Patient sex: M
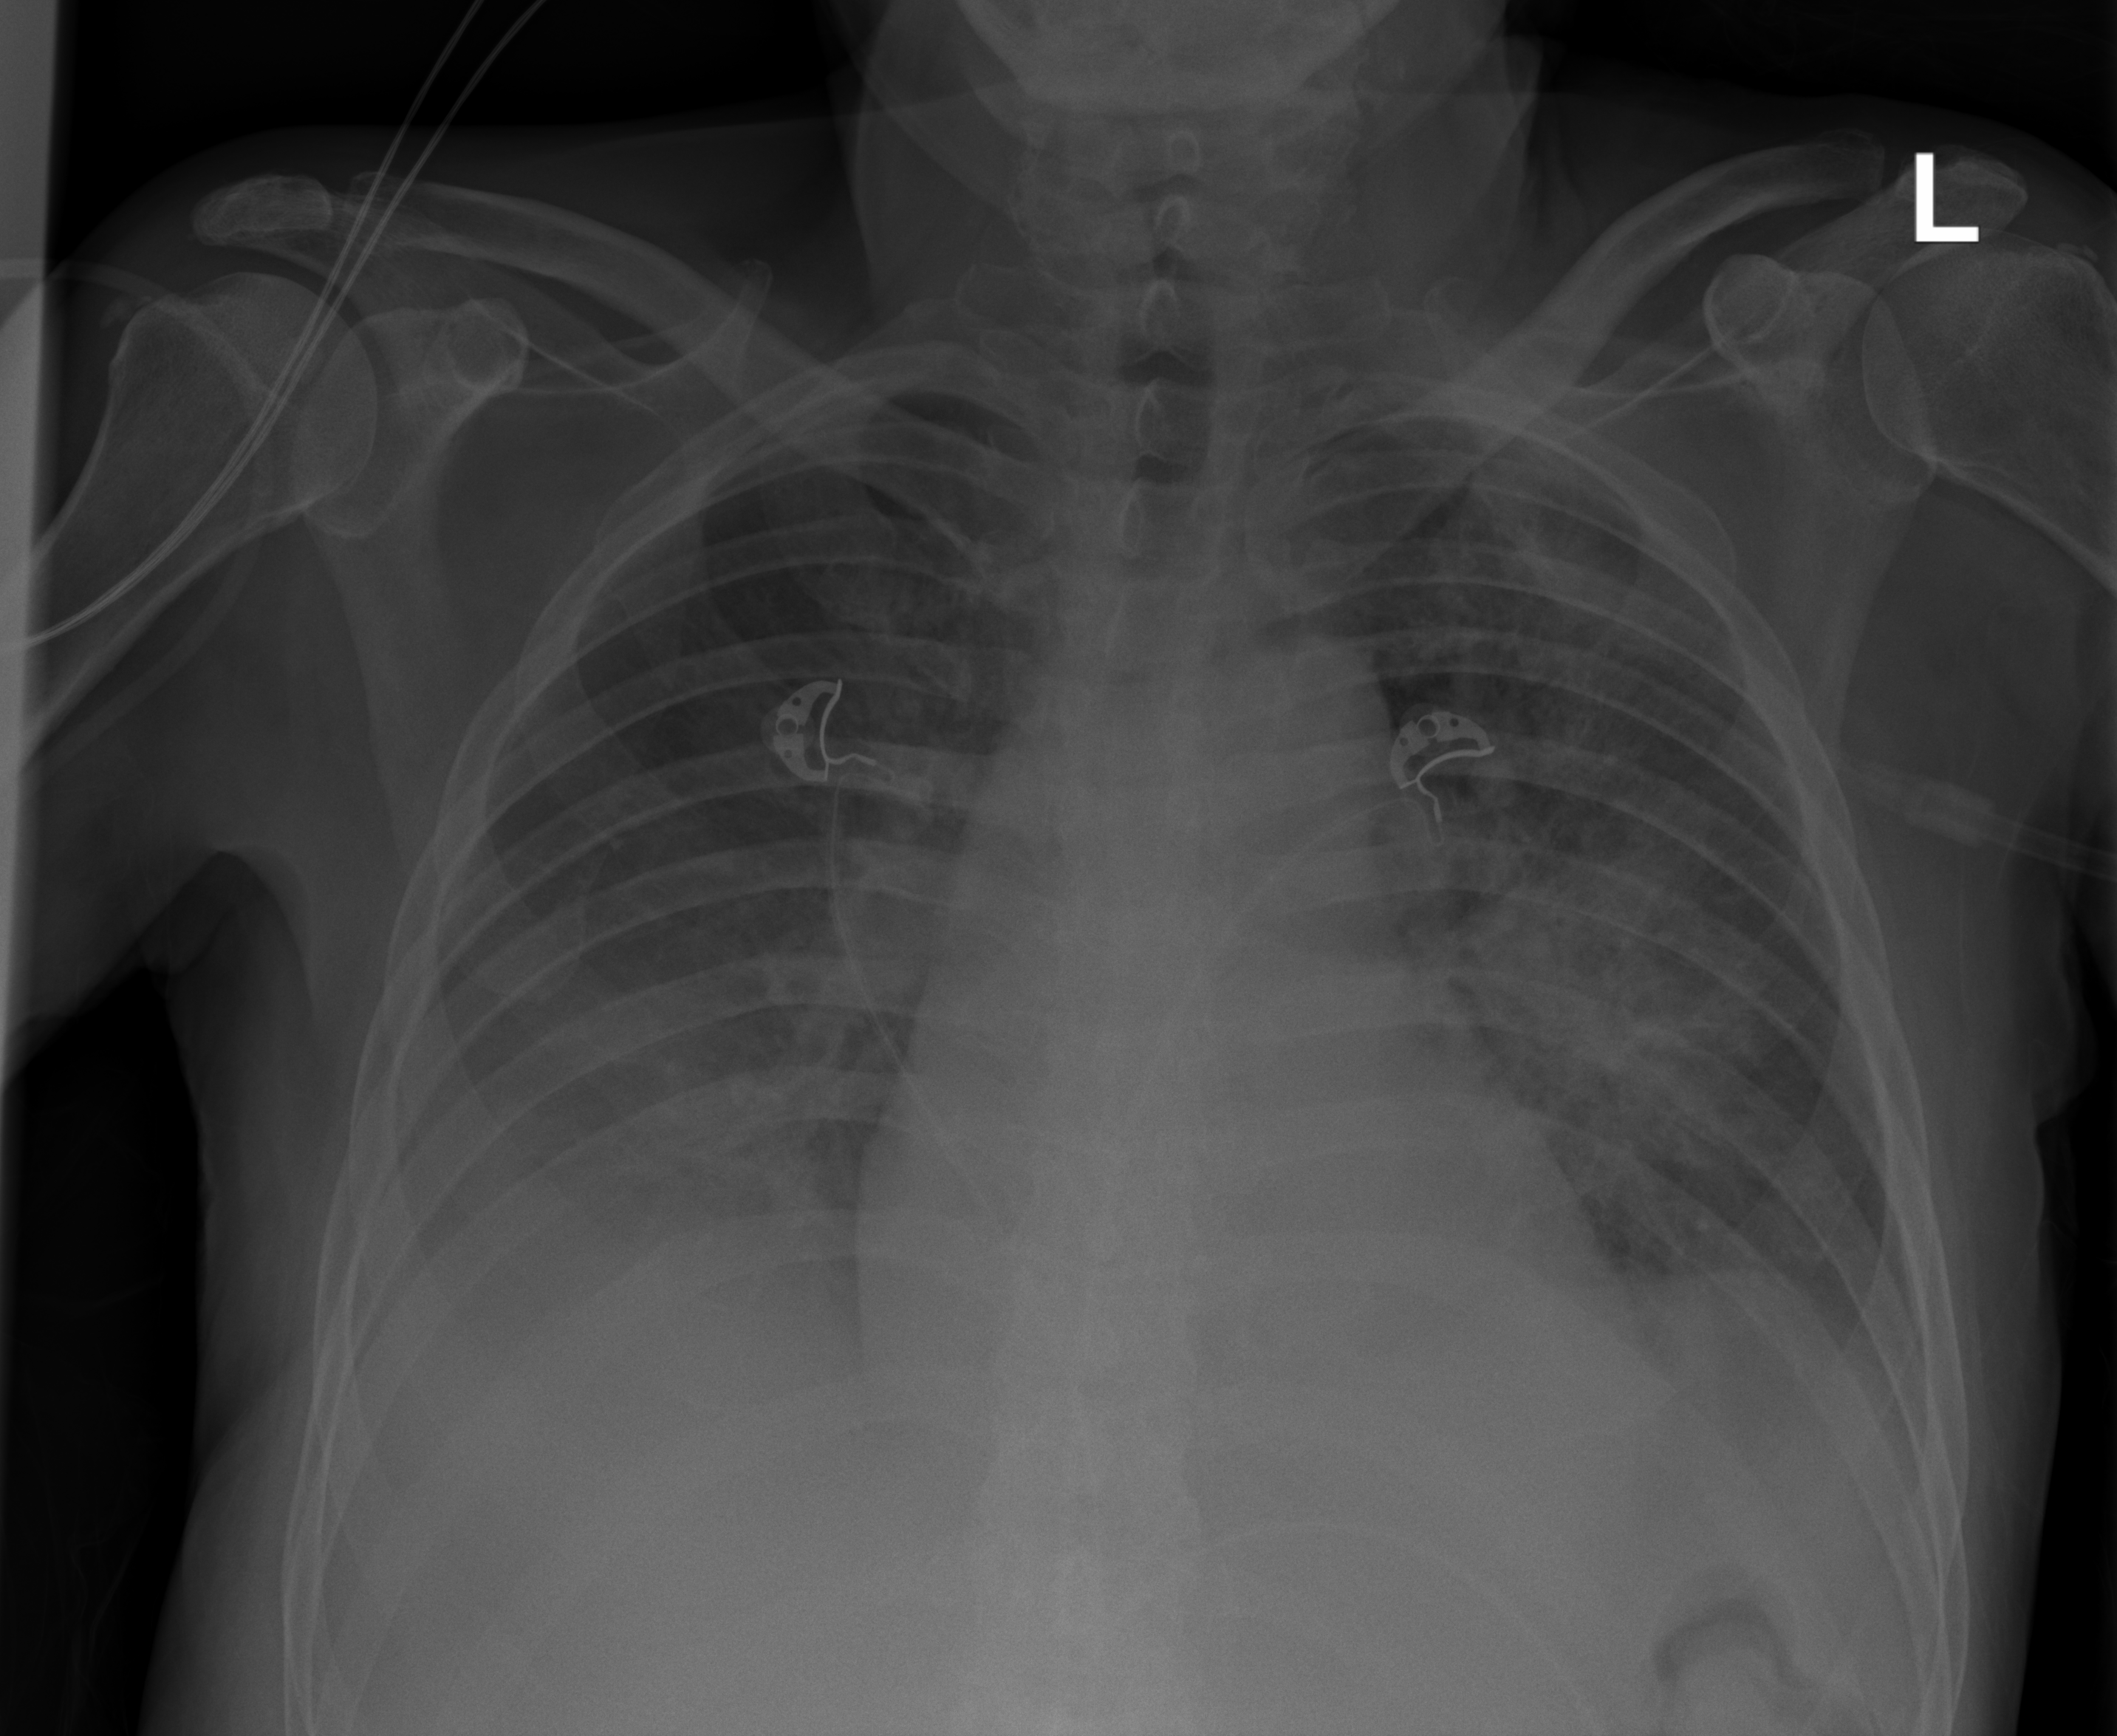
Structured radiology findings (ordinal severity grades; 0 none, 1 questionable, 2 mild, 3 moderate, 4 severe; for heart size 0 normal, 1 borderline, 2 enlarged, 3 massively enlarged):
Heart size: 1
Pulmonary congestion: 2
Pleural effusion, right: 3
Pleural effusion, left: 3
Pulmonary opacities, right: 2
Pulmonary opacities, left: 3
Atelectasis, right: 2
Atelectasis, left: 2